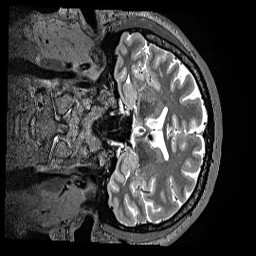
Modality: T2w
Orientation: coronal
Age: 51
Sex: male
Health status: ill
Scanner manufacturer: siemens
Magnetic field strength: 3 T
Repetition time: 3.2 s
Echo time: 0.564 s